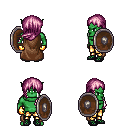
a pixel art fantasy rpg character, male body template, orc, green skin, brown cape, gold greaves, pink left-swept hairstyle, gold gloves, ghillies, shield, four views (front, back, left, right), 2x2 character sprite sheet, small pixel art, hard edges, no anti-aliasing